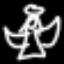
Label: angel